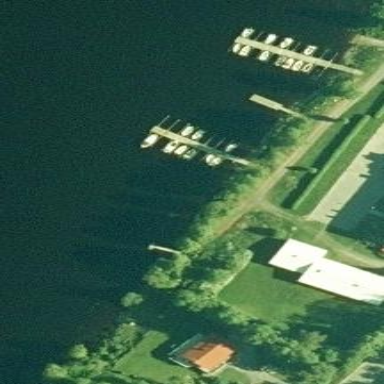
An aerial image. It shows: Marina on leisure land.